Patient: sex M, age 42
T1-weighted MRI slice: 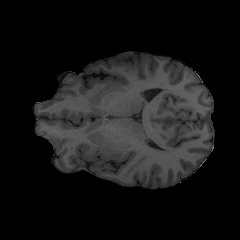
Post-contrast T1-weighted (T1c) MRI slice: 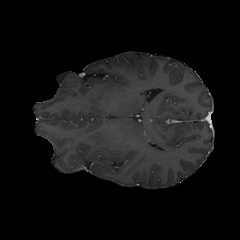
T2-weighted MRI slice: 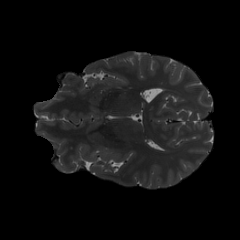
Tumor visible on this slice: no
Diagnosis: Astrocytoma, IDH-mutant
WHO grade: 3